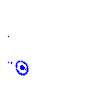
Particle: pion